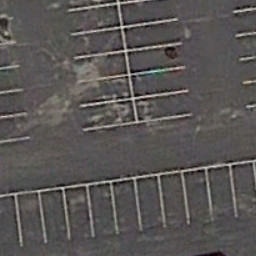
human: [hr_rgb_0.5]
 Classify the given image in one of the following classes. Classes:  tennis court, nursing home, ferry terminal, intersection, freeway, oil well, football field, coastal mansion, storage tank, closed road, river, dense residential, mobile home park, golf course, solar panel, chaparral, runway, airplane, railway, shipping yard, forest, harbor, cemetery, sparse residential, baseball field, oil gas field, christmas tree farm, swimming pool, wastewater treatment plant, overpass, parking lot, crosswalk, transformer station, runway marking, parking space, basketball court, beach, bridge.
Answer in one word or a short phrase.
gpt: parking space